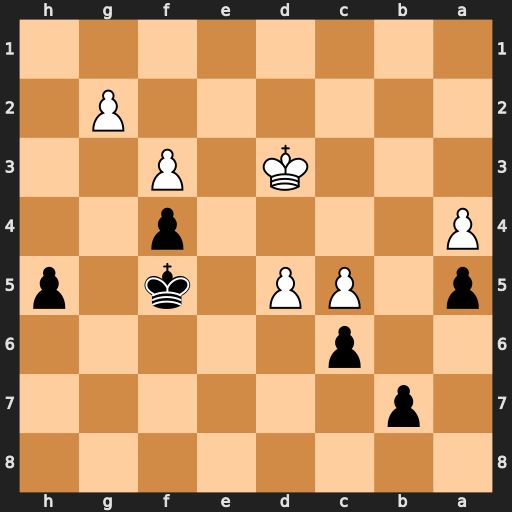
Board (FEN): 8/1p6/2p5/p1PP1k1p/P4p2/3K1P2/6P1/8
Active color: b
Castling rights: -
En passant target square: -
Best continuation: cxd5 c6 bxc6